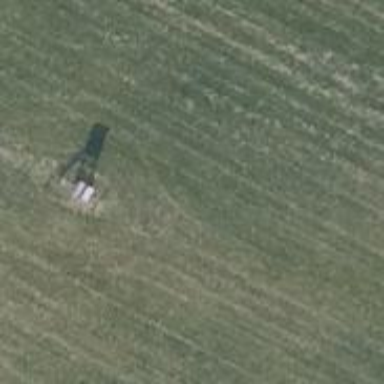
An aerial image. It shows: Shelter that serves as hunting stand.